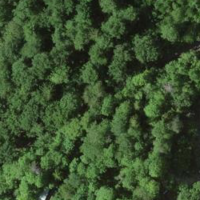
EUNIS habitat code: 44
Species observed at this site:
Galeopsis tetrahit